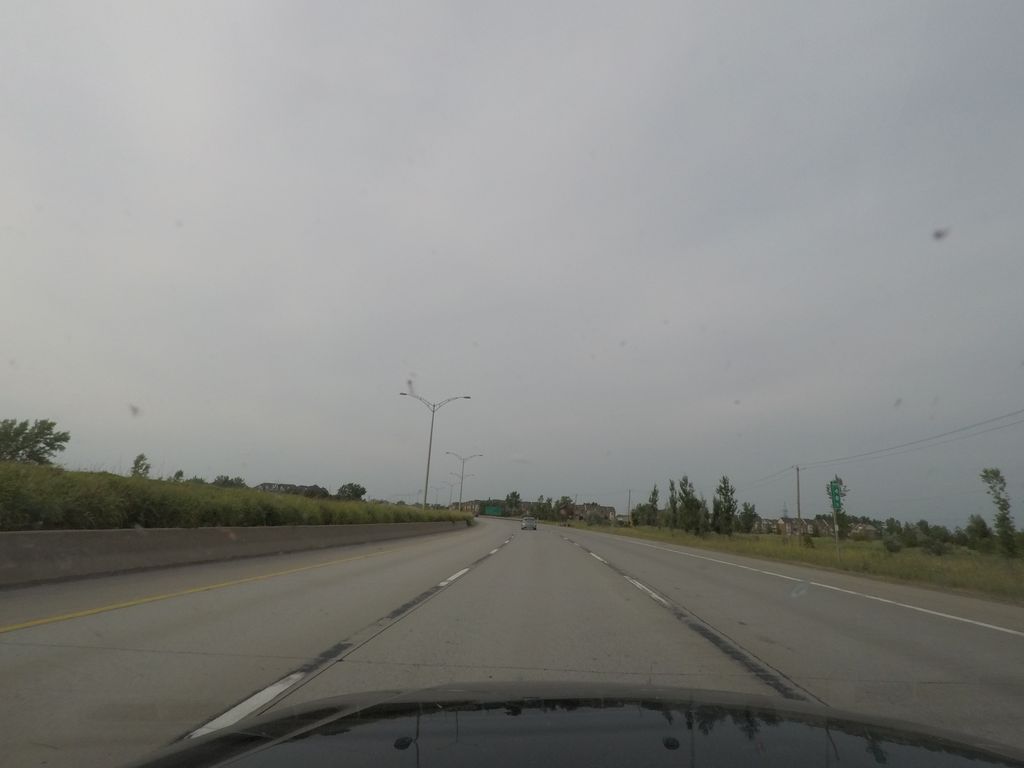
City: montreal